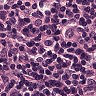
Metastatic tissue present: yes